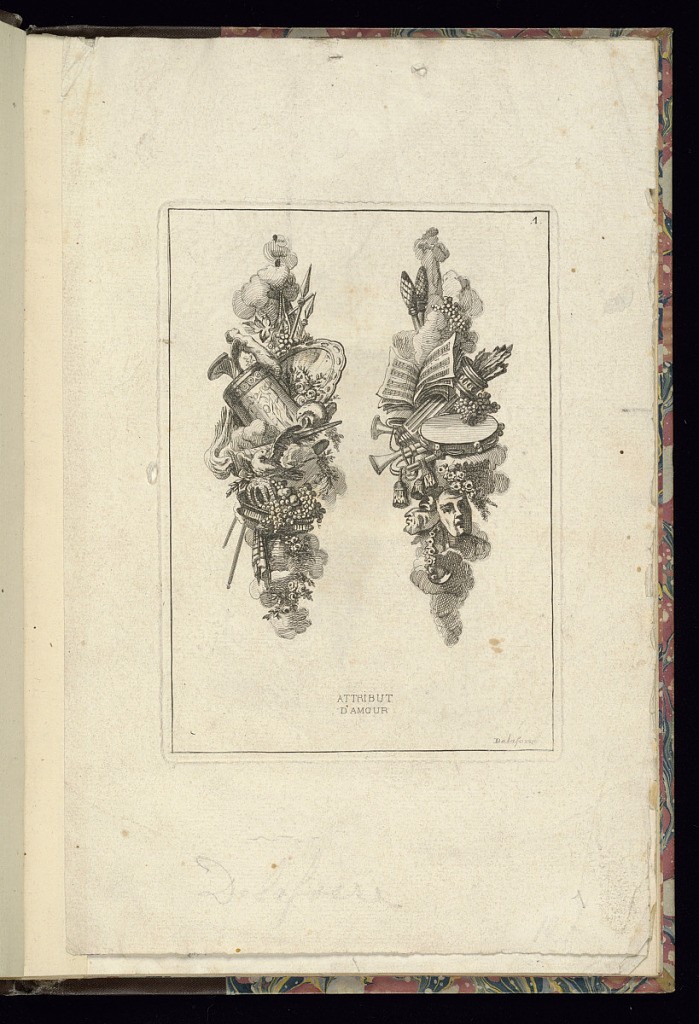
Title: ATTRIBUT D’AMOUR
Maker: Jean-Charles Delafosse, French, 1734 – 1789
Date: late 18th century
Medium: Etching on laid paper
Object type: Print
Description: Design for two ornamental hanging trophies. A copy after a print titled ‘Attributs d'Amour' (Attributes of Love), published by Jean-François Daumont after Jean Charles Delafosse (Paris, ca. 1771-1775). The trophies representing the attributes of love include clouds, masks, baskets, flowers, fruits, spears, sheet music, drums, tambourine, birds, grapes, flaming torch, quiver of arrows, horns, ewer, and a mirror or platter. The plate is titled and numbered.